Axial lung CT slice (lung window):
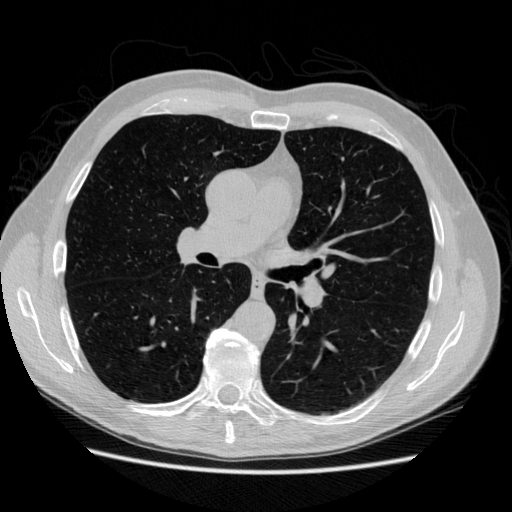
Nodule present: no